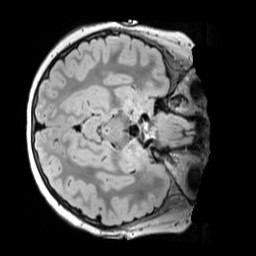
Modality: FLAIR
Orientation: axial
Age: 10
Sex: male
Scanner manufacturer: siemens
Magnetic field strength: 3 T
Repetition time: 5 s
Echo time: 0.388 s